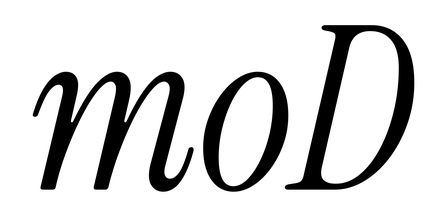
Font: InstrumentSerif-Italic